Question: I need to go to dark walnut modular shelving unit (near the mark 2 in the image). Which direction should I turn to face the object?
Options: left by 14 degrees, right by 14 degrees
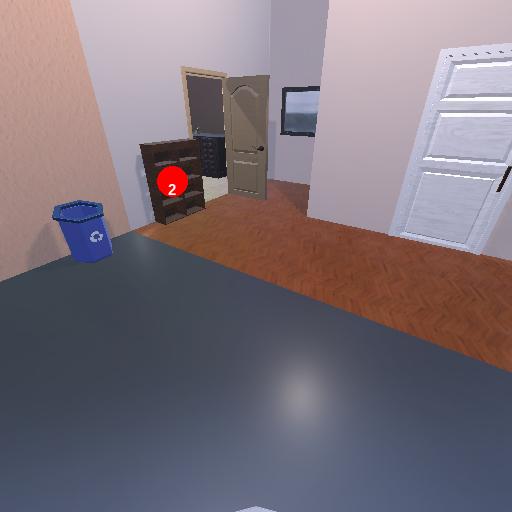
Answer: left by 14 degrees